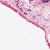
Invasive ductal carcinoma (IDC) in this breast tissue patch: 0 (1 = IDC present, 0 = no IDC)